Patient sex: M
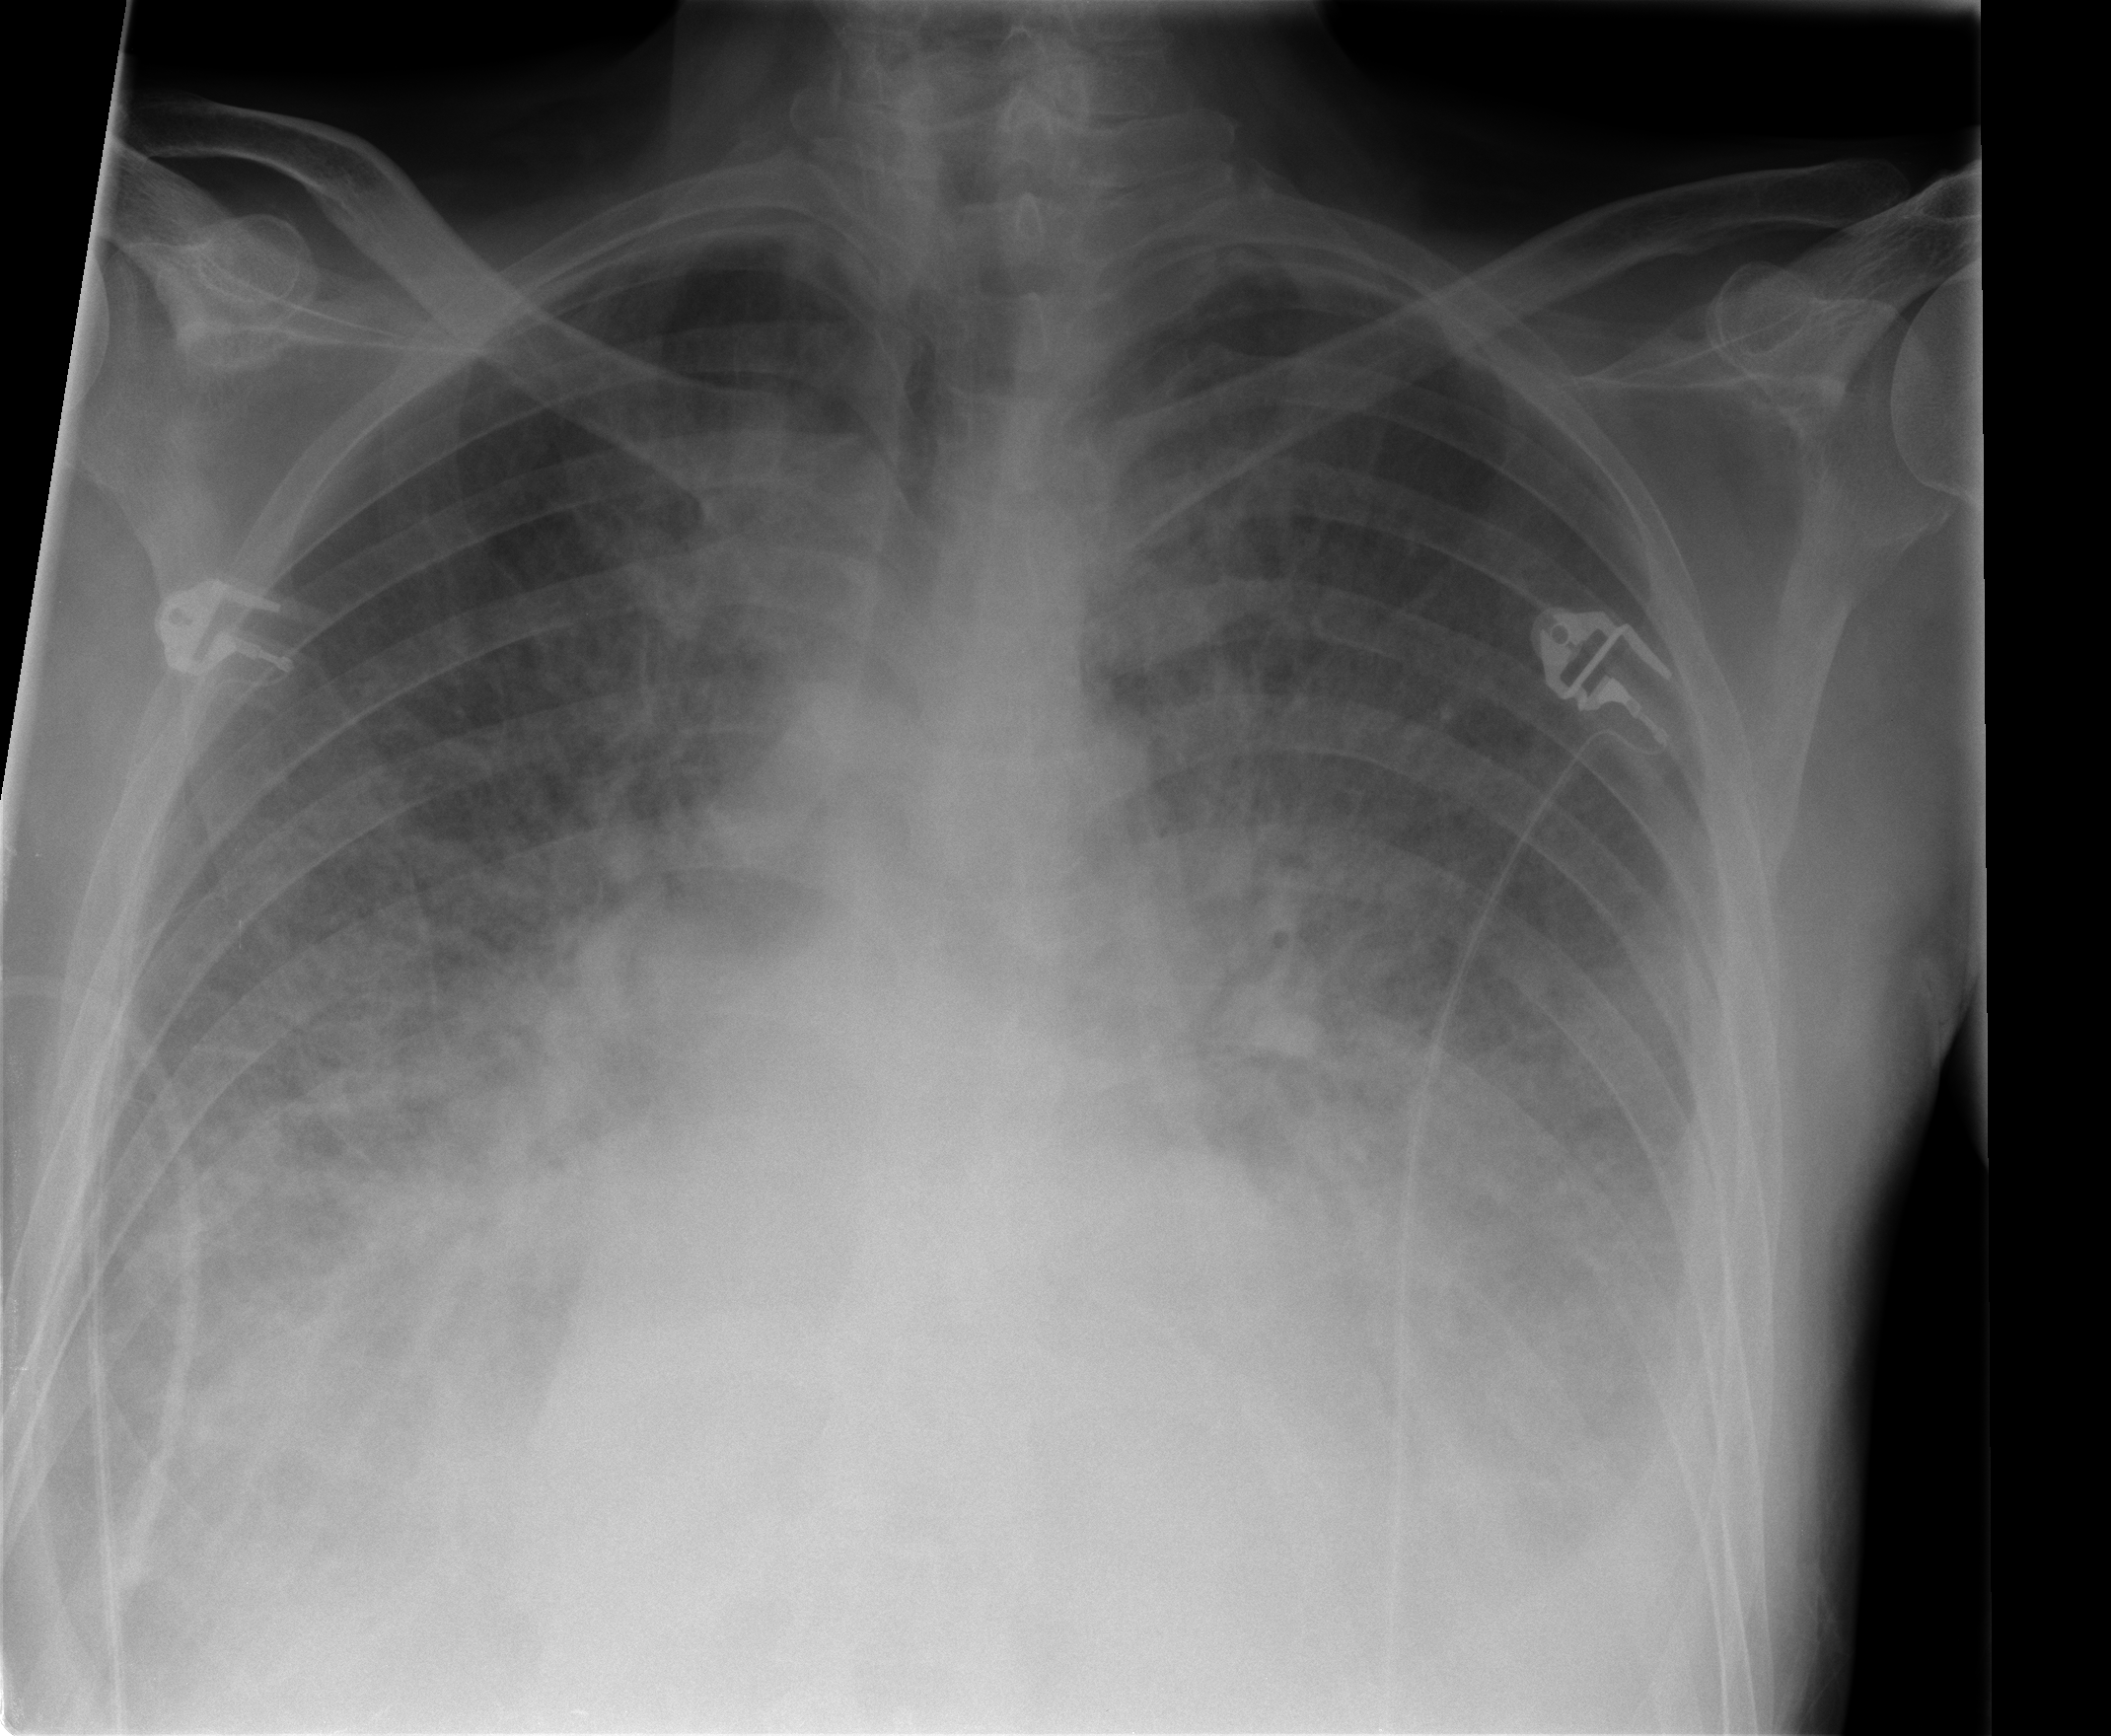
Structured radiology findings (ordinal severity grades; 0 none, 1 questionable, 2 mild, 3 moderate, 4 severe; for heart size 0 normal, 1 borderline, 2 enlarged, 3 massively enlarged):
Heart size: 1
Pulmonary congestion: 4
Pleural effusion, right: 3
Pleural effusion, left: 3
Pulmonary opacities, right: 2
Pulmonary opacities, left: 2
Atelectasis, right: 0
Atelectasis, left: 0